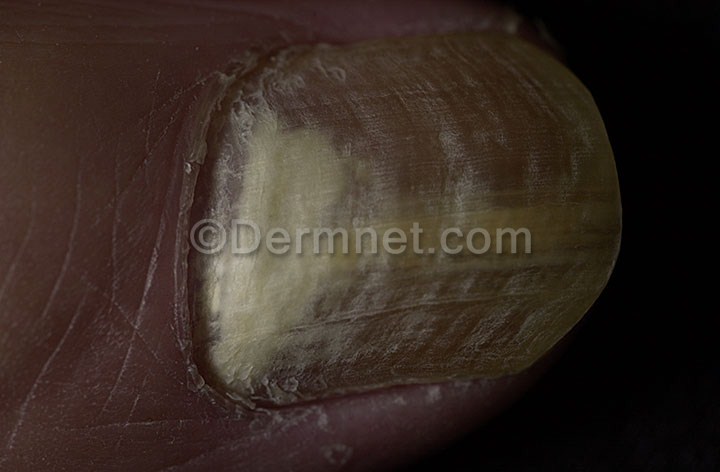
Disease: Nail Fungus and other Nail Disease